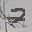
Label: 2